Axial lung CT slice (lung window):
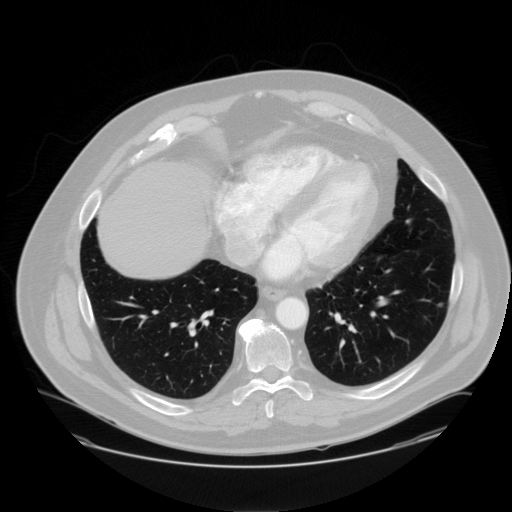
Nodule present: no